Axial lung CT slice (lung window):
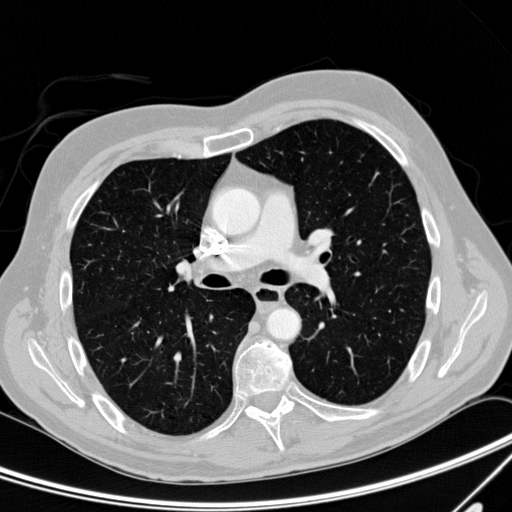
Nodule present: no